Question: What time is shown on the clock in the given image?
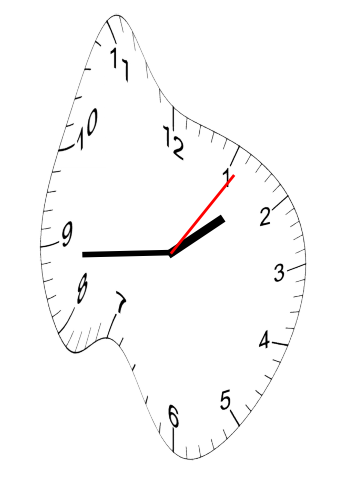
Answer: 01:44:06